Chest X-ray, AP view. Patient: 56 years old, sex M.
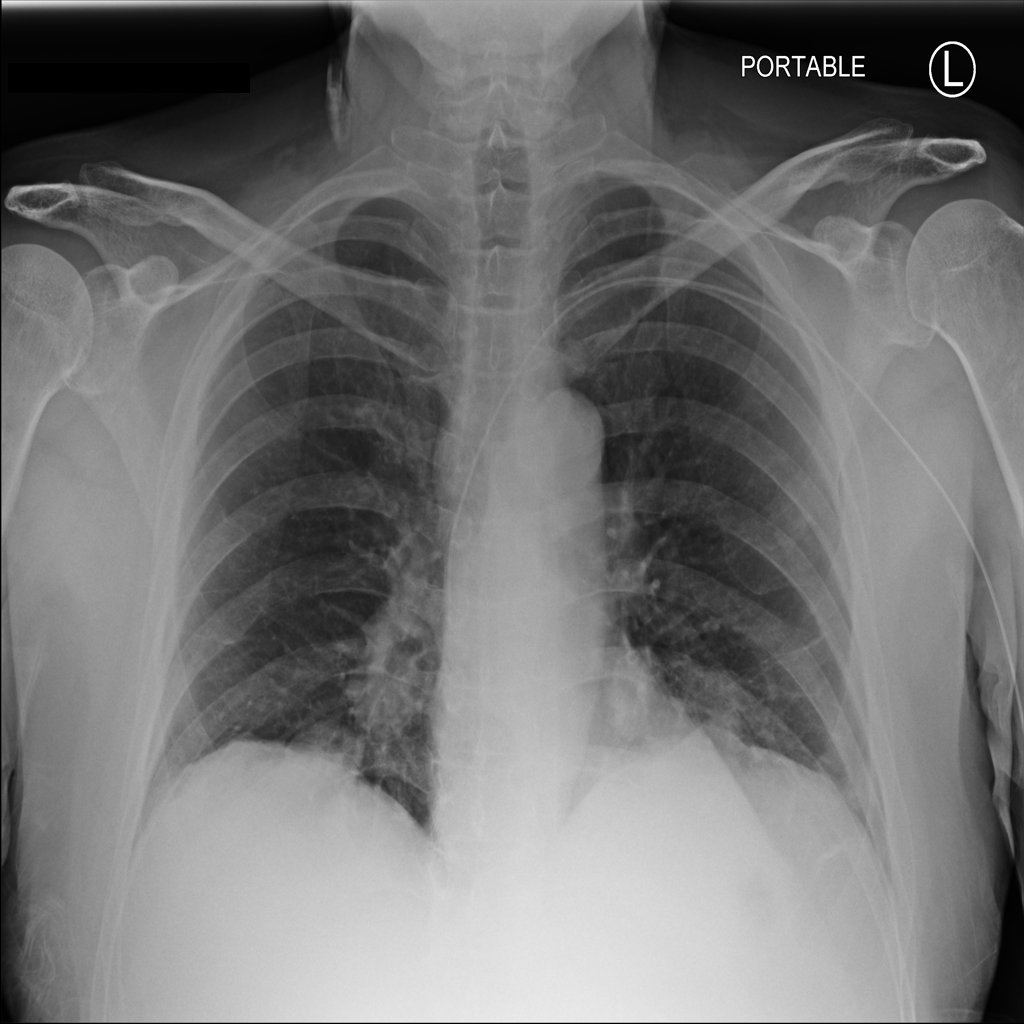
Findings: Mass